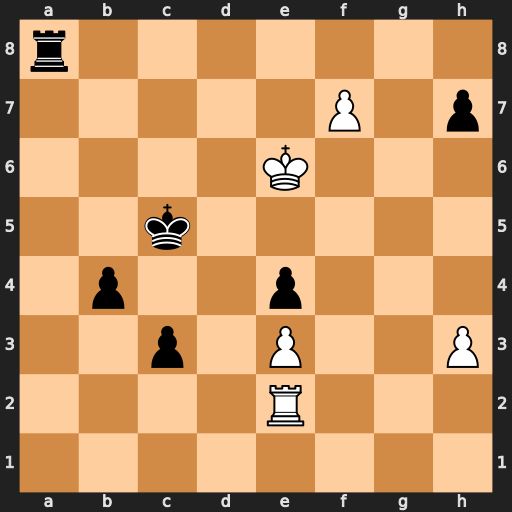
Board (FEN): r7/5P1p/4K3/2k5/1p2p3/2p1P2P/4R3/8
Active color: w
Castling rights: -
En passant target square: -
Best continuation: Rg2 Rf8 Rg8 Rxf7 Rc8+ Kb5 Kxf7 Ka4 Ke6 Kb3 Kd5